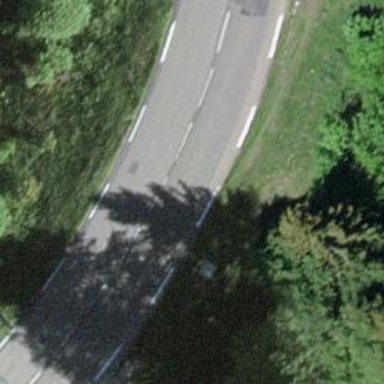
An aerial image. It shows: Asphalt road classified as primary highway.